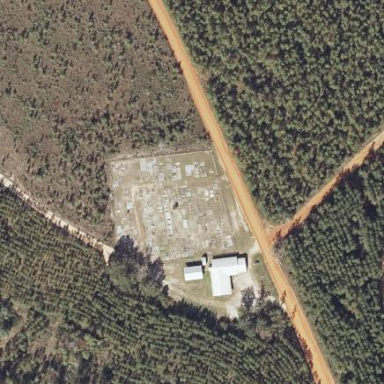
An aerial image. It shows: Cemetery.